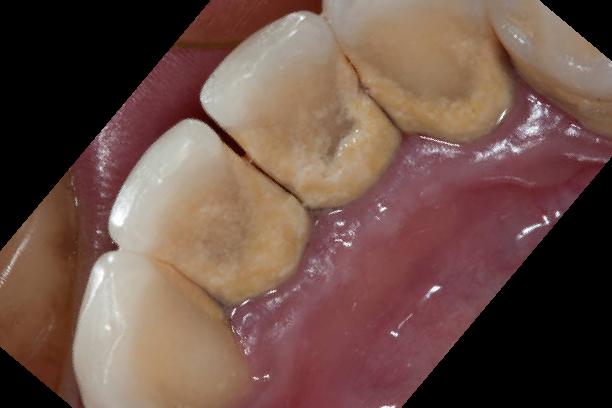
Condition: Calculus